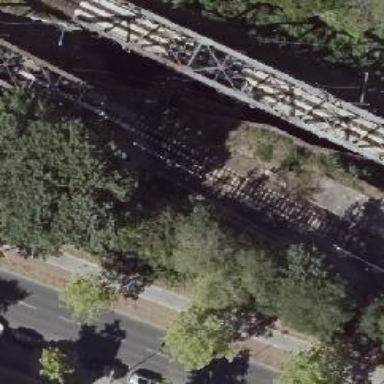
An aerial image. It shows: Bridge carrying electrified light rail track.